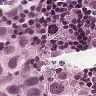
Metastatic tissue present: yes